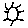
Label: sun